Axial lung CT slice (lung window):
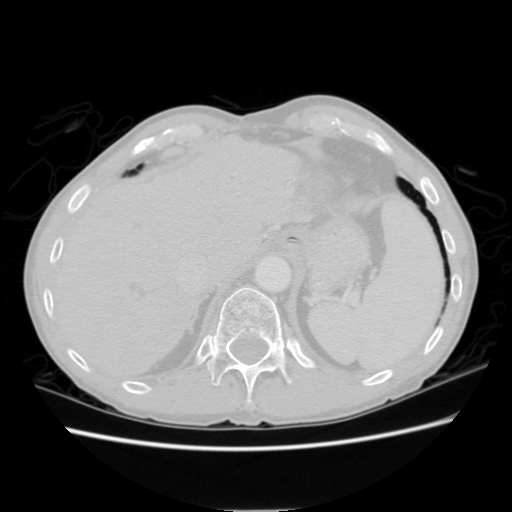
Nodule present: no